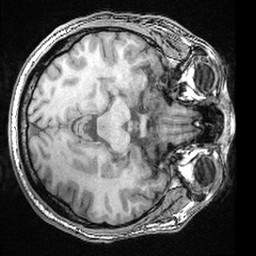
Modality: T1w
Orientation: axial
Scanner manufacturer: ge
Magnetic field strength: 3 T
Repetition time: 0.008572 s
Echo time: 0.003384 s